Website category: phone
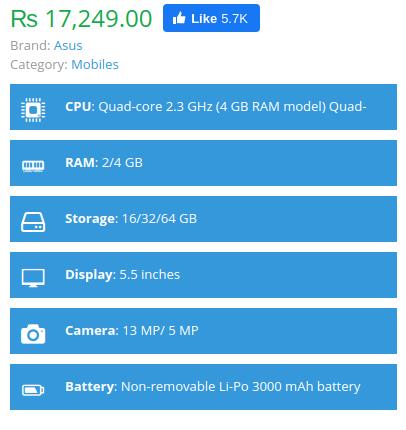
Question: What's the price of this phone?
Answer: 17,249.00

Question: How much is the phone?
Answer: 17,249.00

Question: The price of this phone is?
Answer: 17,249.00

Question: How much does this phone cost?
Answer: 17,249.00

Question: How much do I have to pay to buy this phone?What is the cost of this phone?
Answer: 17,249.00

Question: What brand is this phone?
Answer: Asus

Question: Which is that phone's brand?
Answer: Asus

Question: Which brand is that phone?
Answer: Asus

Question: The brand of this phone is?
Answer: Asus

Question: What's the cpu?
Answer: Quad-core 2.3 GHz (4 GB RAM model) Quad-core 1.8 GHz (2 GB RAM model)

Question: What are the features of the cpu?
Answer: Quad-core 2.3 GHz (4 GB RAM model) Quad-core 1.8 GHz (2 GB RAM model)

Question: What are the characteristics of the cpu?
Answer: Quad-core 2.3 GHz (4 GB RAM model) Quad-core 1.8 GHz (2 GB RAM model)

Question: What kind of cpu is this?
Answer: Quad-core 2.3 GHz (4 GB RAM model) Quad-core 1.8 GHz (2 GB RAM model)

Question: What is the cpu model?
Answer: Quad-core 2.3 GHz (4 GB RAM model) Quad-core 1.8 GHz (2 GB RAM model)

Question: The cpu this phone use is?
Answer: Quad-core 2.3 GHz (4 GB RAM model) Quad-core 1.8 GHz (2 GB RAM model)

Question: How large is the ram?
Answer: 2/4 GB

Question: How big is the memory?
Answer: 2/4 GB

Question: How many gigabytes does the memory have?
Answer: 2/4 GB

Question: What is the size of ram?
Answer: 2/4 GB

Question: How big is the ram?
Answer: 2/4 GB

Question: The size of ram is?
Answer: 2/4 GB

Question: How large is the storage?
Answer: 16/32/64 GB

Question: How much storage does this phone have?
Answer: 16/32/64 GB

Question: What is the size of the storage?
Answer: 16/32/64 GB

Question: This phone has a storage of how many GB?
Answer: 16/32/64 GB

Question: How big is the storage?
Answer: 16/32/64 GB

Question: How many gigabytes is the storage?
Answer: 16/32/64 GB

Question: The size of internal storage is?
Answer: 16/32/64 GB

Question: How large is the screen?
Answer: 5.5 inches

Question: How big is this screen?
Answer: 5.5 inches

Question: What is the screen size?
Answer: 5.5 inches

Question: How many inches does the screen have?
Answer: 5.5 inches

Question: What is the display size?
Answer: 5.5 inches

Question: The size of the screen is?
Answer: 5.5 inches

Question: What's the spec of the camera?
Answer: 13 MP/ 5 MP

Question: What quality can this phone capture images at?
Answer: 13 MP/ 5 MP

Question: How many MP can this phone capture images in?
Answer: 13 MP/ 5 MP

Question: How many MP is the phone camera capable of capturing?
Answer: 13 MP/ 5 MP

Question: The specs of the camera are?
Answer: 13 MP/ 5 MP

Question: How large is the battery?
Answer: Non-removable Li-Po 3000 mAh battery

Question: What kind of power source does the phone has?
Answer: Non-removable Li-Po 3000 mAh battery

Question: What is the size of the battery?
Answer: Non-removable Li-Po 3000 mAh battery

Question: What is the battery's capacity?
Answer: Non-removable Li-Po 3000 mAh battery

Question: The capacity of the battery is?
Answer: Non-removable Li-Po 3000 mAh battery